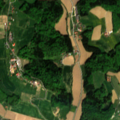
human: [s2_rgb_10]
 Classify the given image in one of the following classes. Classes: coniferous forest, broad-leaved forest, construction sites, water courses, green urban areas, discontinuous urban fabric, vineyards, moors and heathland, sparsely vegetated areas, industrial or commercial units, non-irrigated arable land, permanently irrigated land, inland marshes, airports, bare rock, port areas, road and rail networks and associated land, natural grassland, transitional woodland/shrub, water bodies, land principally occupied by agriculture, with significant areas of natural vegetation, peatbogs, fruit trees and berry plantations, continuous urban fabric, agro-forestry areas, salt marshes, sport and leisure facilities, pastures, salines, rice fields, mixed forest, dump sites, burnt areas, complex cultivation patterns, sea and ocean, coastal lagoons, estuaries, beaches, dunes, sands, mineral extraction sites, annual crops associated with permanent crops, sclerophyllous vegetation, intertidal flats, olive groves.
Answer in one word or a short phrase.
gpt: non-irrigated arable land, complex cultivation patterns, broad-leaved forest